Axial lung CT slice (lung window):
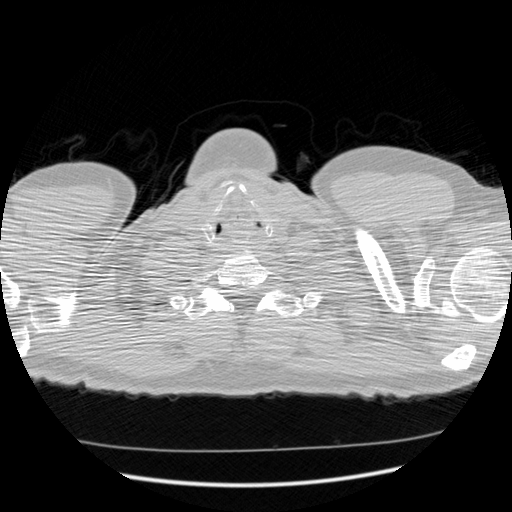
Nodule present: no